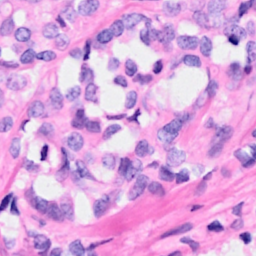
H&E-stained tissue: Breast